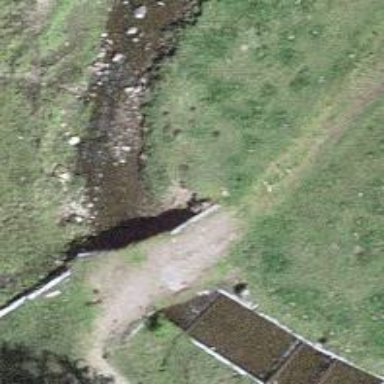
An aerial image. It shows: Path leading to bridge.